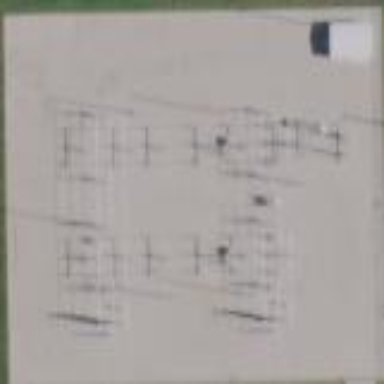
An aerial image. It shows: Transmission-level power substation.